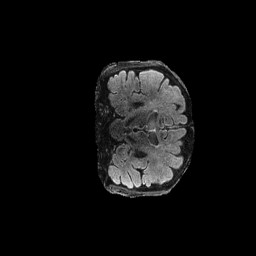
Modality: FLAIR
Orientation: coronal
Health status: ill
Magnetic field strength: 3 T